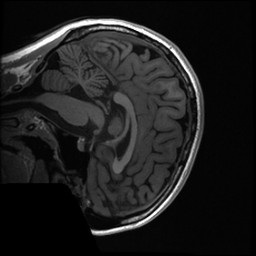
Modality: T1w
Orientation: sagittal
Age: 18
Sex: female